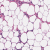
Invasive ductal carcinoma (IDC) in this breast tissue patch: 0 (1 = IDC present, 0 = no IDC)